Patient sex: M
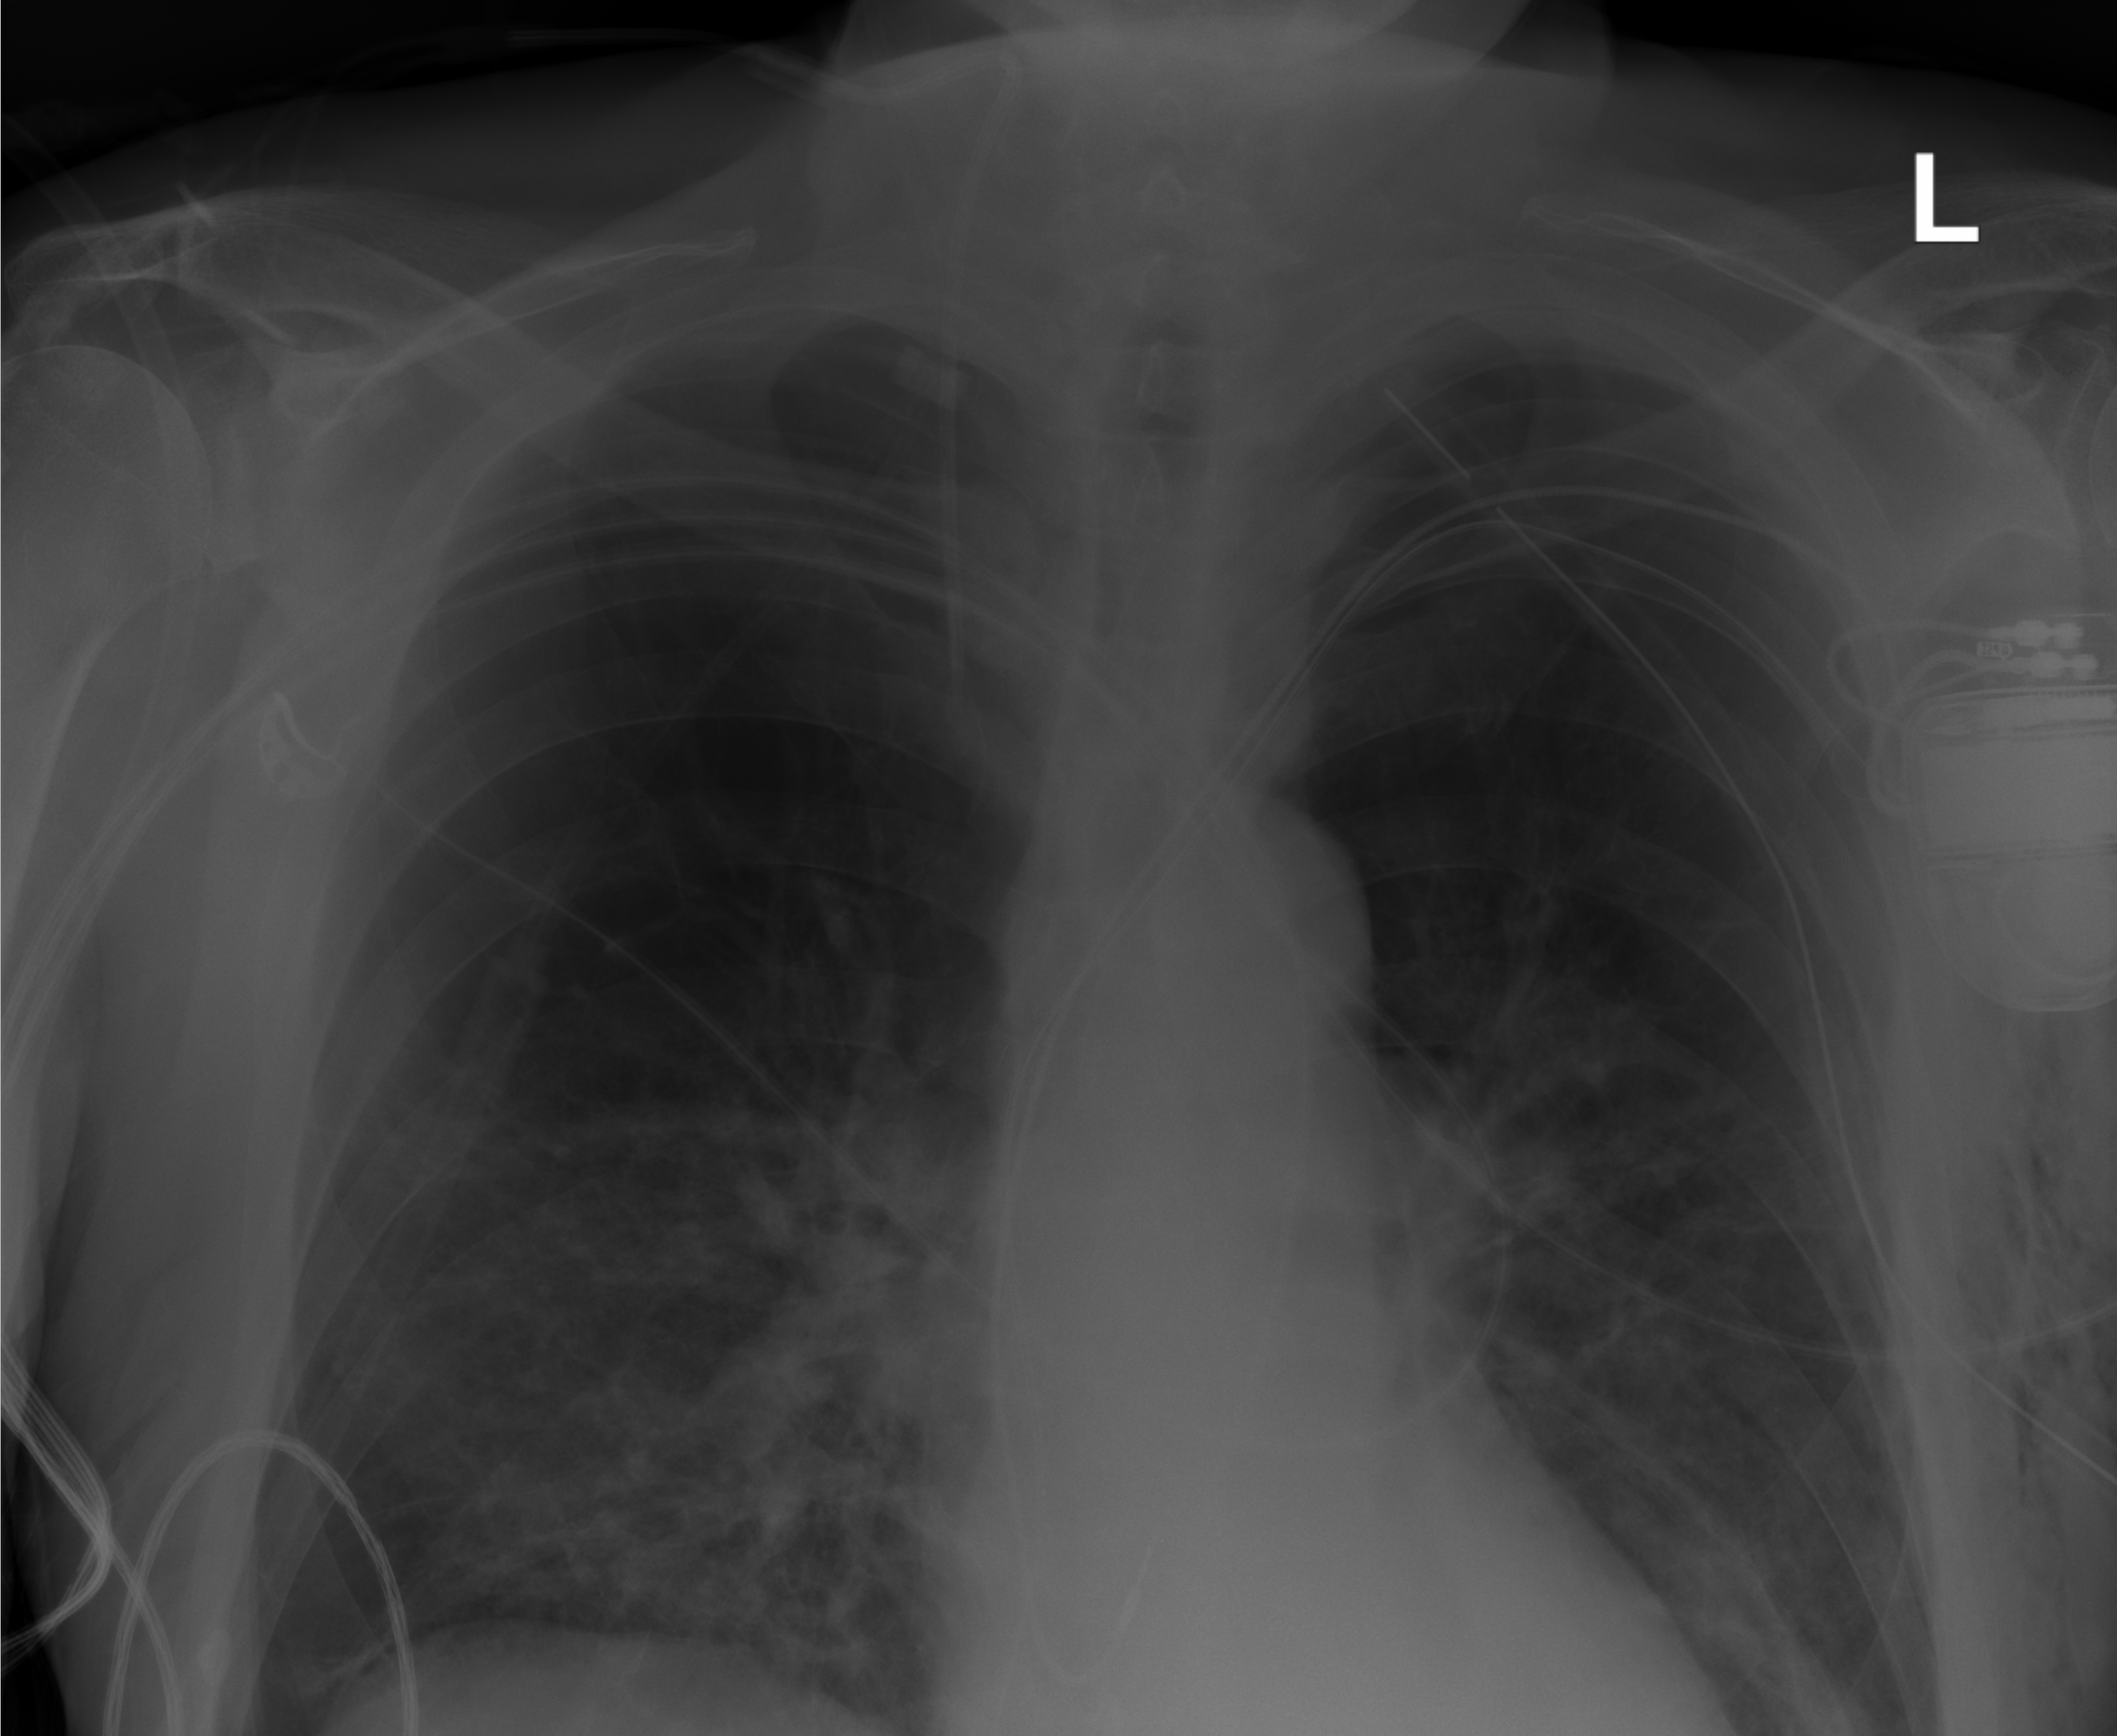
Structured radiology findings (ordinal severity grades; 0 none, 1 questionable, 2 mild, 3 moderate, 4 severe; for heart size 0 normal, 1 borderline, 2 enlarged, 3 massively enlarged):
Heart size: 0
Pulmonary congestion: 0
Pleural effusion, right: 0
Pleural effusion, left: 0
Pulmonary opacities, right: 0
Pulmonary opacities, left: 0
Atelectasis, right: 1
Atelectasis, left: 2